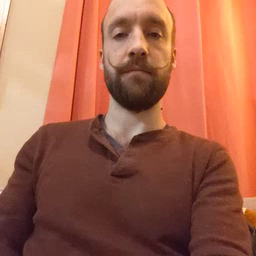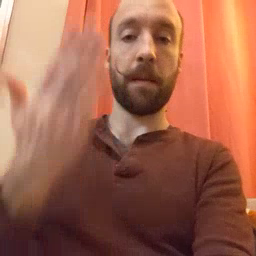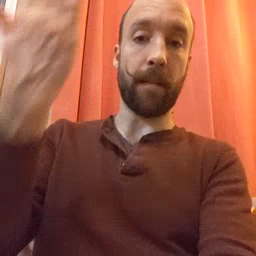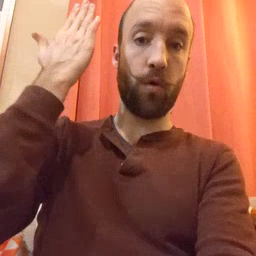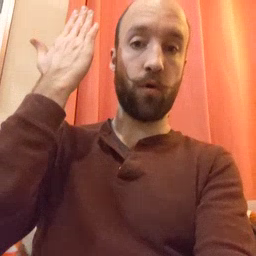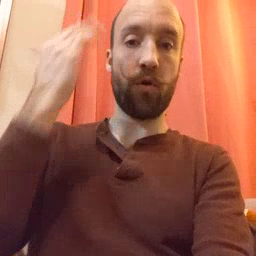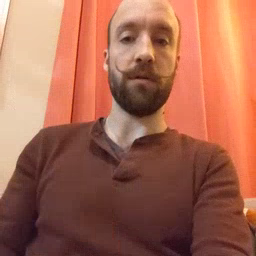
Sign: morning